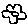
Label: flower